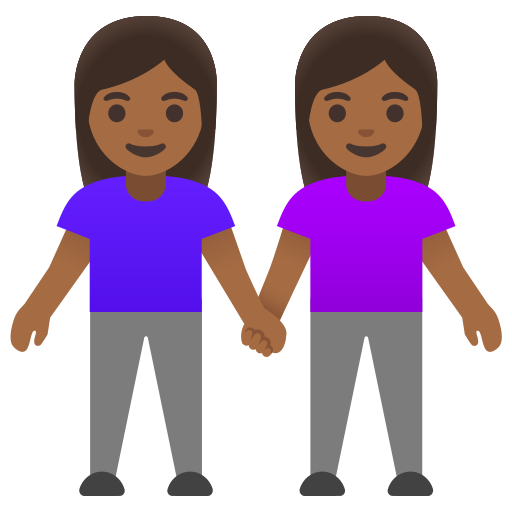
Emoji: 👭🏾